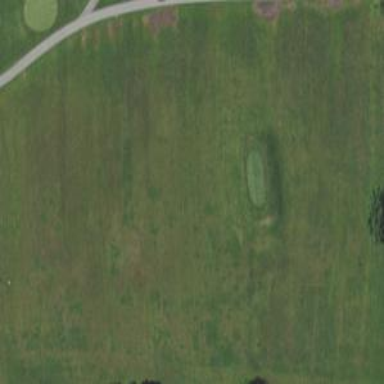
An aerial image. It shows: Well-maintained grassy area designated as golf fairway. It is part of golf sport facility.